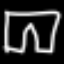
Label: pants